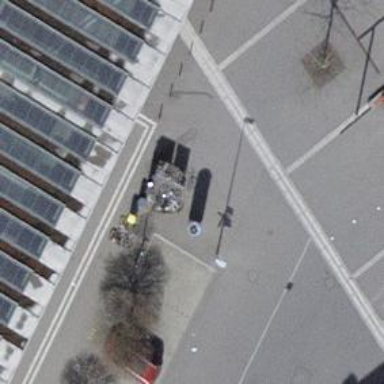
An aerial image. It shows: Post box.